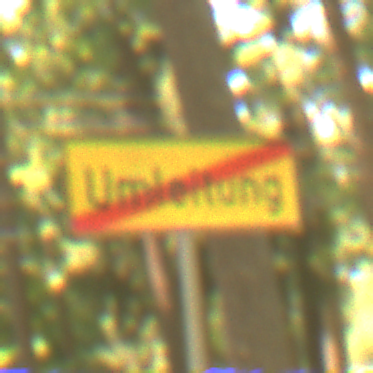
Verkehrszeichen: EndeDerUmleitungsankuendigung
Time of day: Midday
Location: Outdoor (Nature)
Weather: PartlyCloudy
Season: NotSpecified
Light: Natural